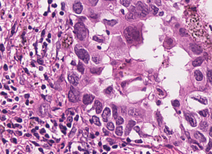
Tumor epithelial tissue: yes
Tumor-associated stroma tissue: yes
Normal tissue: no